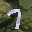
Label: 7